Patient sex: F
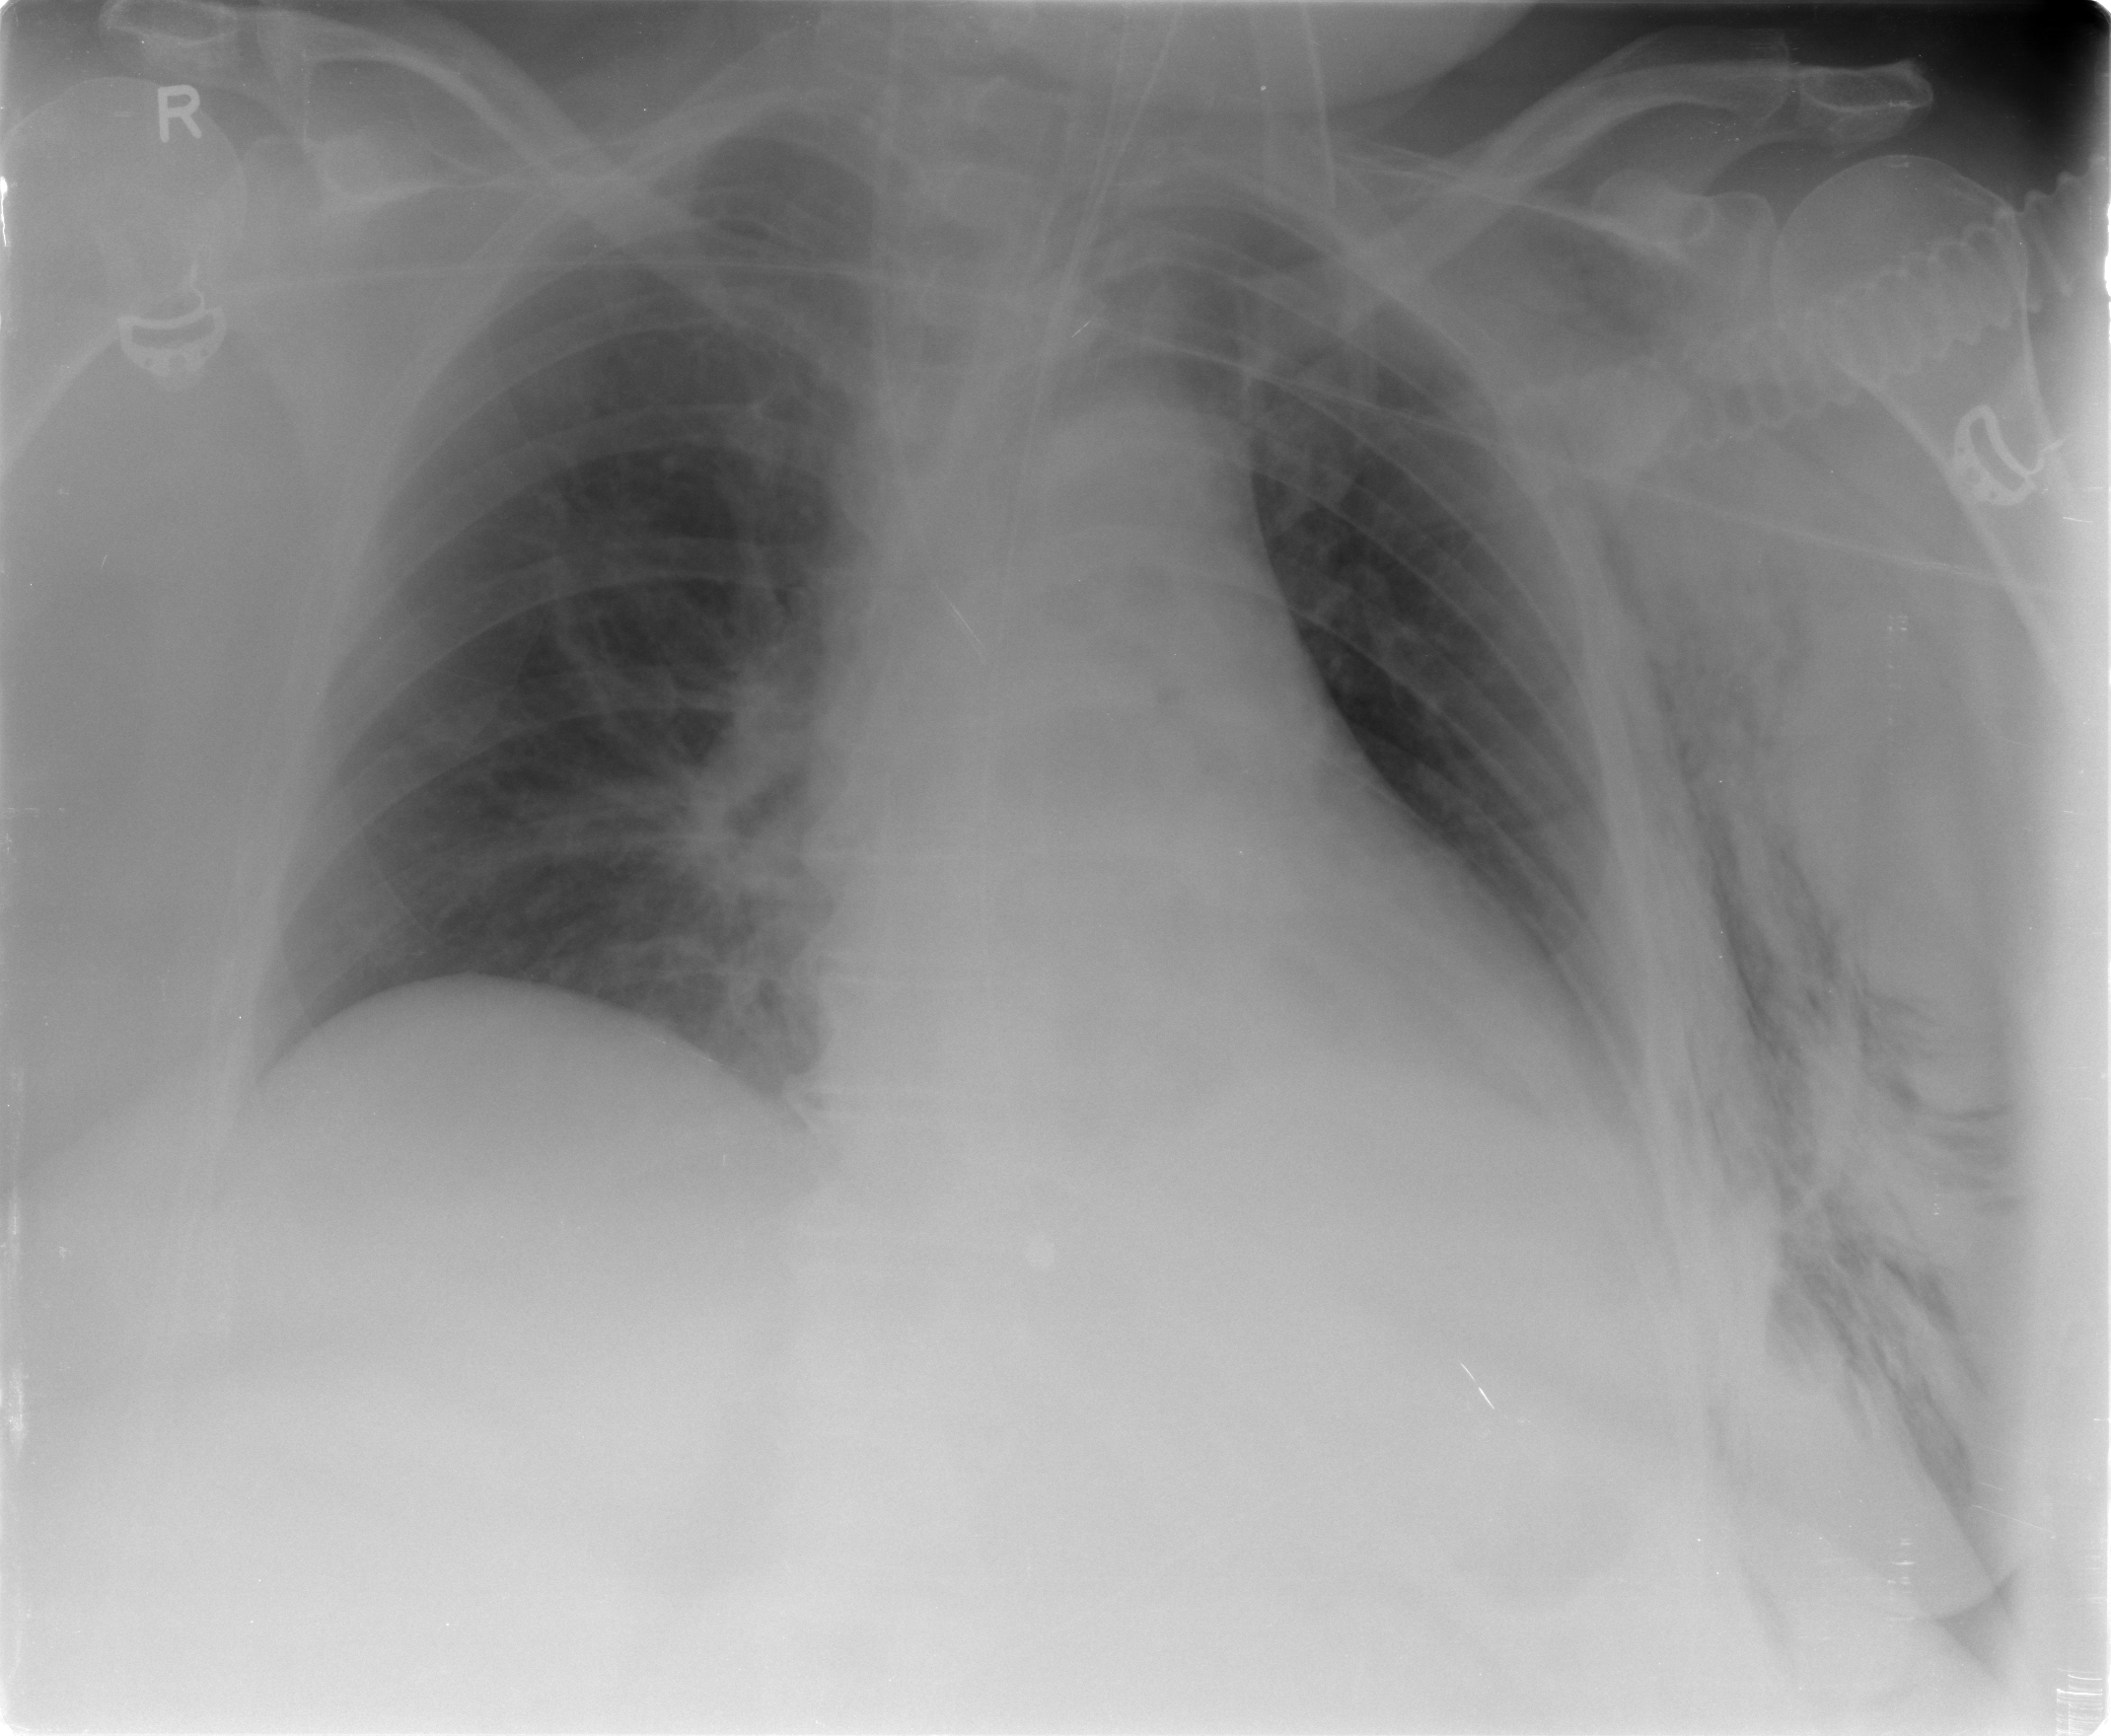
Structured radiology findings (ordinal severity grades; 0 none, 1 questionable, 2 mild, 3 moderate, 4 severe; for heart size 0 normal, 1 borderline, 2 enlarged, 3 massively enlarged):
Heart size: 0
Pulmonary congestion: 0
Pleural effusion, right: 0
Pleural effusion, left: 0
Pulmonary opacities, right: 0
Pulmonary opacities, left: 0
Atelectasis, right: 0
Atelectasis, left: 2